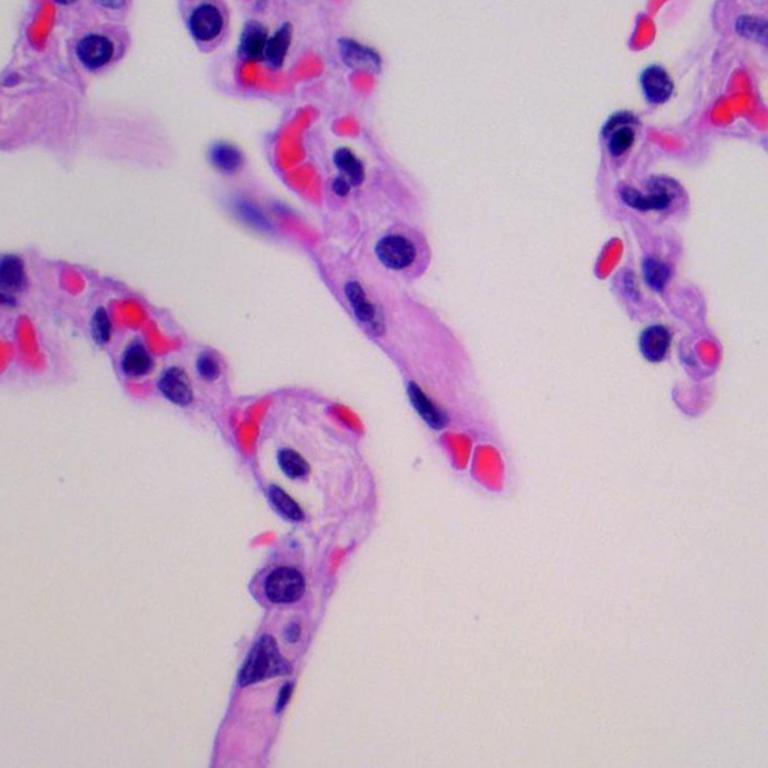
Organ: lung
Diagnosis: benign